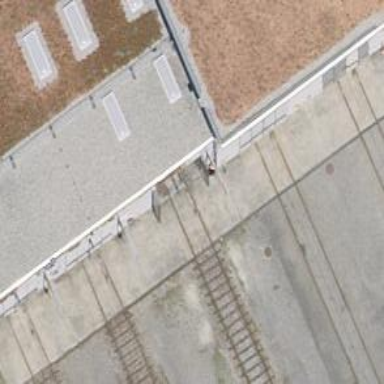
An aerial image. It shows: Railway yard with one track in service.